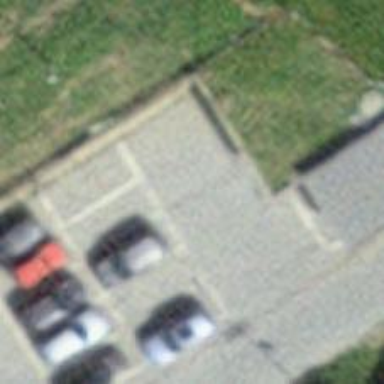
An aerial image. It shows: Parking aisle designated as service road.